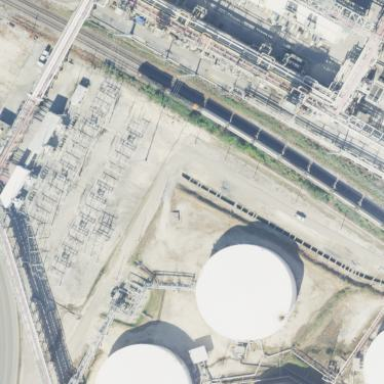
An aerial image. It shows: Industrial substation.